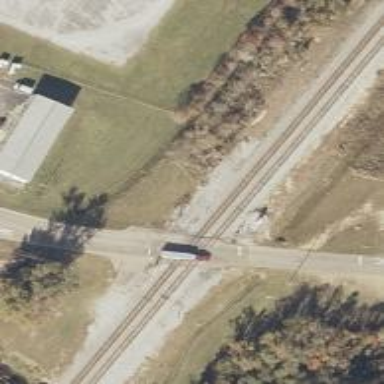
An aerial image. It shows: Railway level crossing.